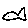
Label: fish